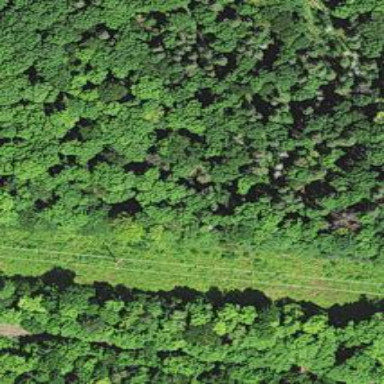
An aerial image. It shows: Abandoned railway with historical significance.